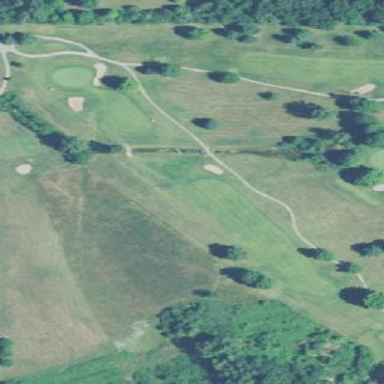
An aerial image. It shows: Golf fairway surrounded by grass.